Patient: sex M, age 81
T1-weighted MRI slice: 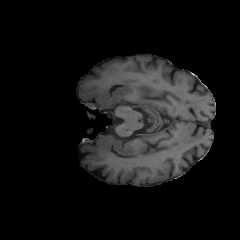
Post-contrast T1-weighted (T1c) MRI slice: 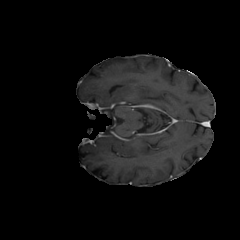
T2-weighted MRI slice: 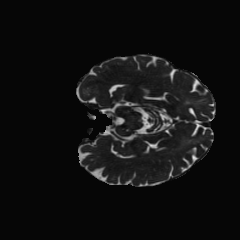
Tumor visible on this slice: no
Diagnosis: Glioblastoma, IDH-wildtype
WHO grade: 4